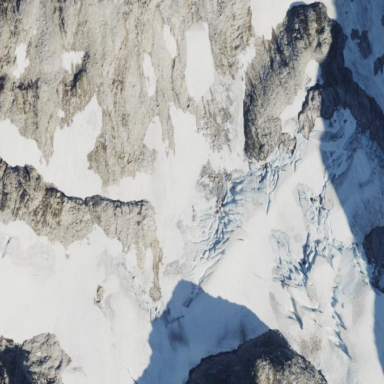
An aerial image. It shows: Stunning view of glacier.